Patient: sex F, age 49
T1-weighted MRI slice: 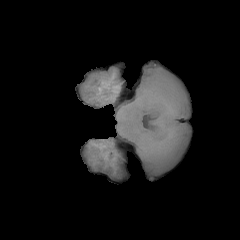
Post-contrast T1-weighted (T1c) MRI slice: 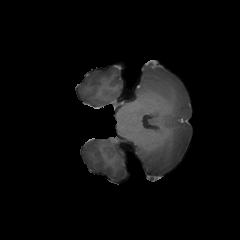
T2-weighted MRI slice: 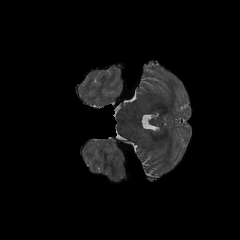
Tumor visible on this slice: no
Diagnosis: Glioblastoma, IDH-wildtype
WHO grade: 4